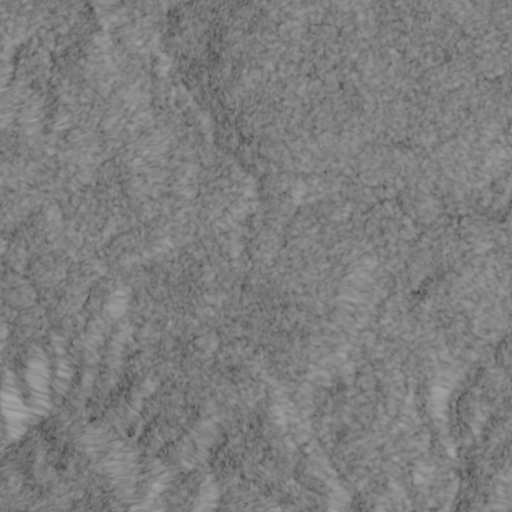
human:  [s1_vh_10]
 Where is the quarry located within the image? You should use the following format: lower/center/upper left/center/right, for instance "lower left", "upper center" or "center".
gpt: The quarry is located in the center right of the image.
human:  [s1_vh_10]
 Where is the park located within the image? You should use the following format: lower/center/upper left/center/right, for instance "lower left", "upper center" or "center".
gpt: There is no park in the image.

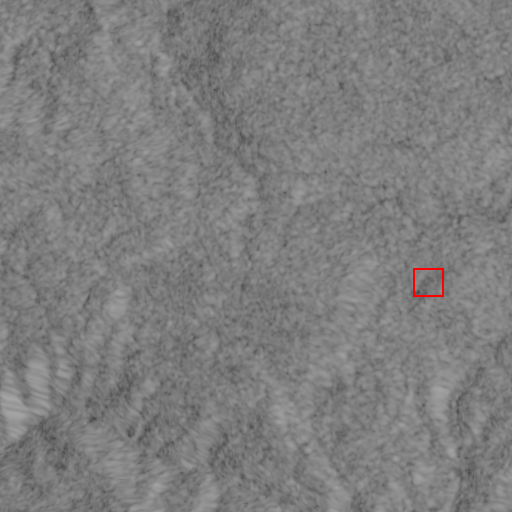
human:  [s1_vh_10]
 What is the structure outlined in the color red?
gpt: The structure outlined in red is a quarry.
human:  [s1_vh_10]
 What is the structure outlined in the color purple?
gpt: There is no purple outline.